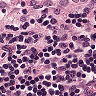
Metastatic tissue present: no